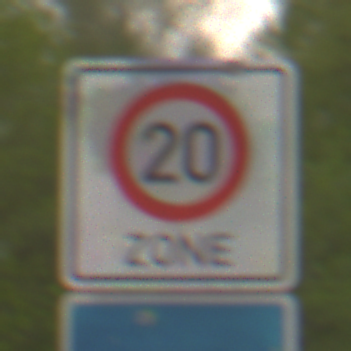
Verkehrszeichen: BeginnZone20
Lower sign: Sackgasse
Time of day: MorningAfternoon
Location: Outdoor (Nature)
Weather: Overcast
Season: NotSpecified
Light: Natural